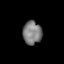
Tissue: lung
Cell type: T cells
Senescence score: 0.2431
Nuclear area (px): 434
Mean DAPI intensity: 123.998